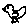
Label: bird